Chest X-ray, AP view. Patient: 58 years old, sex F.
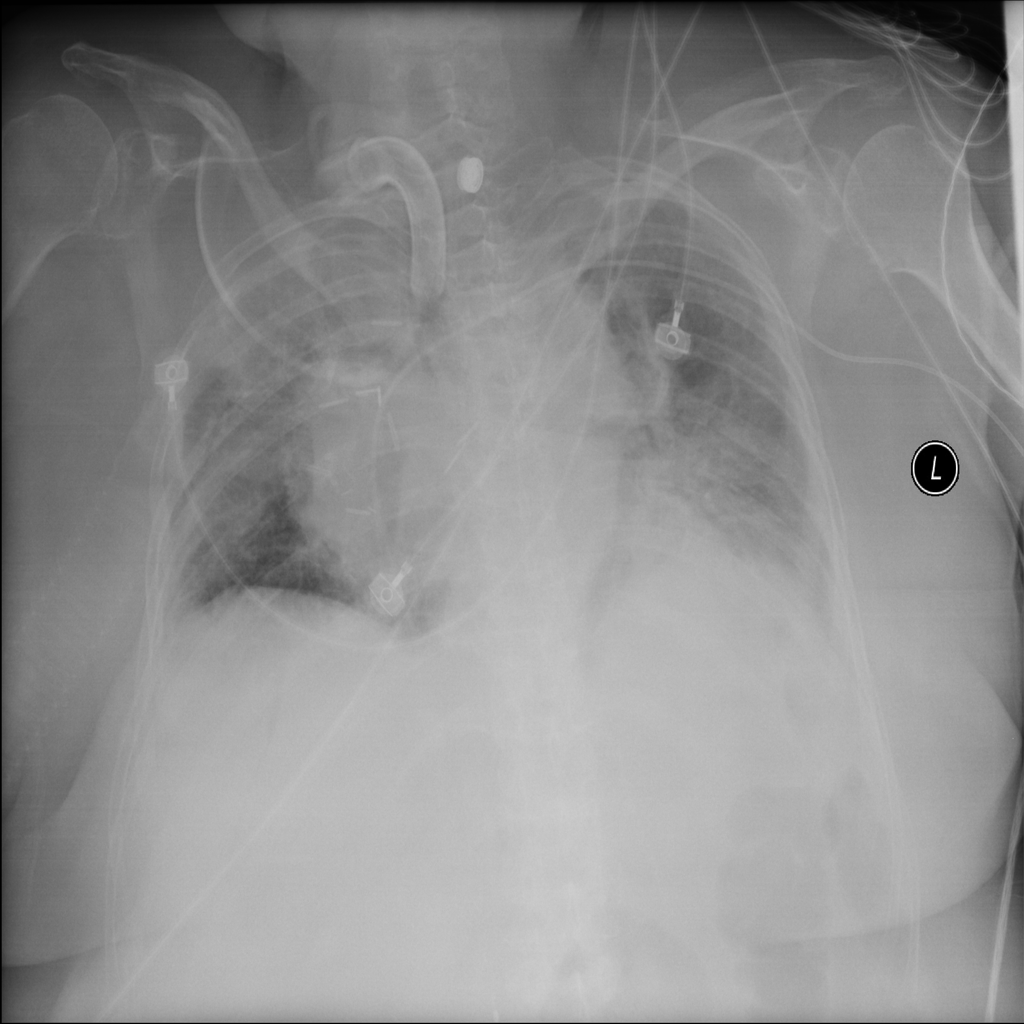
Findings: Infiltration